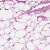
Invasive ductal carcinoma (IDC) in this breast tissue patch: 0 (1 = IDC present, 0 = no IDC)